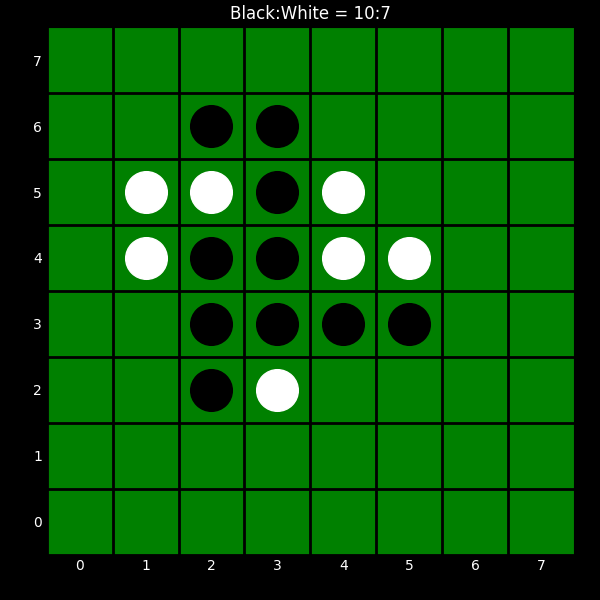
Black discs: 10
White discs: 7